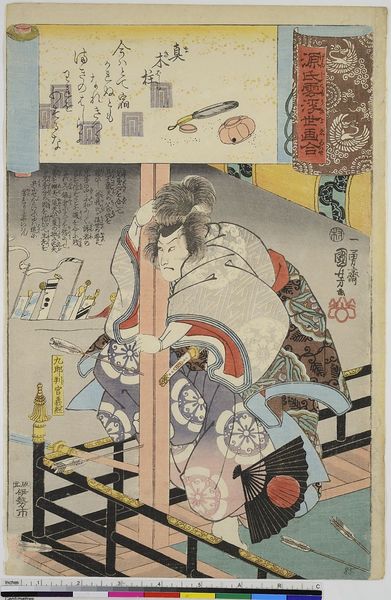
Titel: Makibashira, Blatt 31 aus der Serie: Genji Wolken zusammen mit Ukiyo-e
Künstler: Utagawa Kuniyoshi
Standort: Hamburg
Institution: Museum für Kunst und Gewerbe Hamburg
Schlagwörter: feder, kampf, mann, bunt, fächer, figur, gewand, person, holzschnitt, japan, schrift, bogen, geländer, schriftzeichen, gestalt, gerüst, asien, druckgraphik, druckgrafik, literatur, asiatisch, rolle, zeit, pfeil, farbholzschnitt, kimono, edo, charaktere, schreib, reproduktionen, druckerzeugnisse, kamps, plakaz, ukiyo, lit, literarische, genji, schreibuntesilien, eingerolt